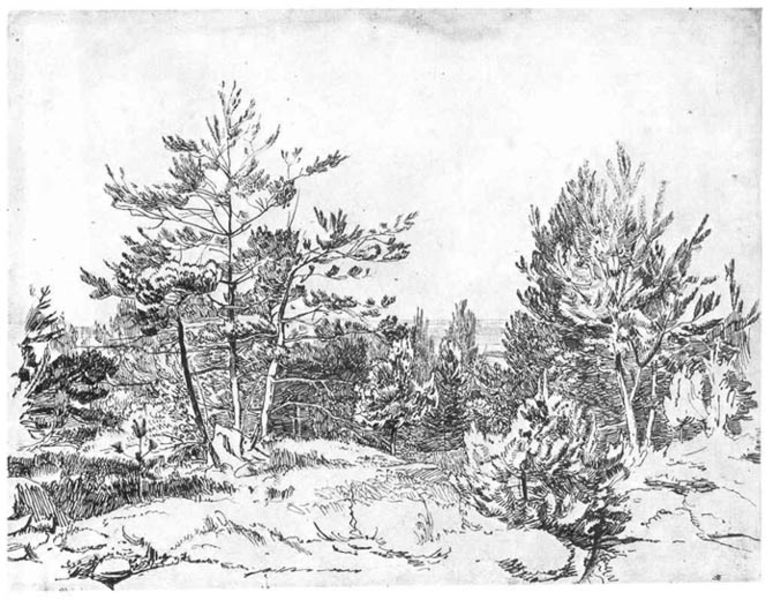
Titel: Märkische Landschaft
Künstler: Karl Blechen
Standort: Karlsruhe
Institution: Staatliche Kunsthalle Karlsruhe
Schlagwörter: baum, berg, blätter, dunkel, feder, felsen, himmel, laub, meer, schatten, weiß, wolken, aquarell, bäume, landschaft, see, äste, blume, grau, hell, hintergrund, licht, schwarz, skizze, szene, vordergrund, zeichnung, ausblick, blick, gras, schnee, weg, wiese, wolke, stein, steine, bild, ast, erde, feld, gräser, horizont, hügel, kalt, natur, stamm, strauch, zweige, brücke, busch, büsche, gebüsch, sträucher, wiesen, boden, realismus, blatt, pflanze, pflanzen, kontrast, tal, traurig, wald, zart, stilleben, stillleben, aussicht, papier, ruhe, düster, naturalismus, süden, studie, düne, gebirge, modern, grafik, graphik, hecke, halm, kahl, herbst, winter, wolkenlos, romantik, tannen, querformat, stämme, wild, farn, nadel, grass, waldrand, oben, versteckt, tusche, heide, kohle, draußen, lichtung, druck, schwarz-weiß, schraffur, schraffuren, radierung, stich, lithografie, scharz, strich, schraffiert, bleistift, nadelbaum, tanne, entwurf, gravur, stift, himme, sicht, kiefer, romantisch, karg, dickicht, laubbäume, nadelbäume, kiefern, wäldchen, nadeln, schonung, winterlandschaft, gesträuch, pinie, kladde, kupferstich, waldlandschaft, struppig, pilze, wals, hochland, riss, pilz, südländisch, hecken, föhre, büschung, horitzont, woke, föhren, eindimensional, zeichunng, bäume himmel, 1600, #schwarz, nadelwerk, schwarz-eiss, feder#, raß, streuch, skladde, unetrholz, fungi, steimn, jungwald, büsche gras